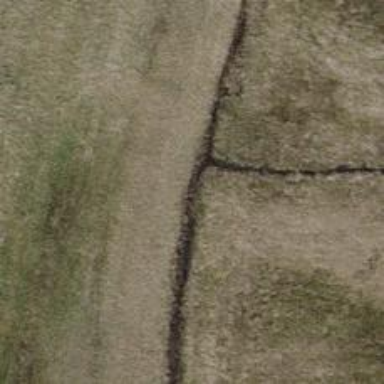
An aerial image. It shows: Ditch serving as waterway.